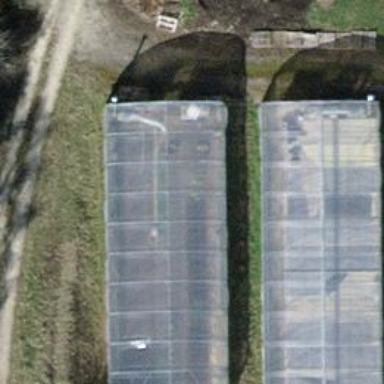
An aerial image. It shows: Greenhouse.